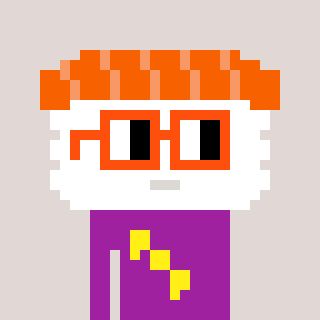
a pixel art character with square orange glasses, a nigiri-shaped head and a magenta-colored body on a warm background